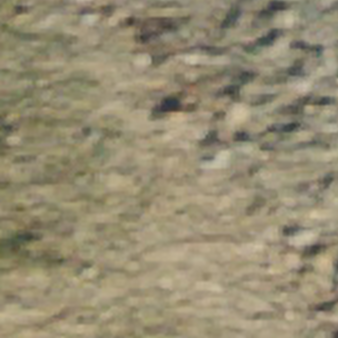
Label: other